Question: I'm currently building a desktop application that goes like this: Users create a project, and add questions/answers (each question has only one non-null answer). Each project can have an unlimited amount of questions/answers,and each question/answer can be linked to an unlimited amount of projects.
I created both tables of projects and questions, but I don't know how I should link both. I would have thought of add the project ID to each question, but then the questions could only have been linked to one project.

Example:
'''
Project name: Geography
Project name: History
Question: When did the WW1 end?
Answer: 1918
Linked to: Geography, History, ...
'''
The question can be included into both projects, and both projects could have more questions.
Thanks.
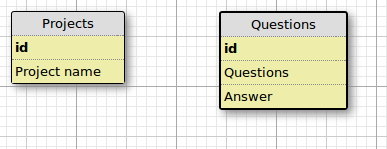
Answer: You should create a table to link projects and QAs:
'''
Create table Projects_QAs(ProjectID int not null,QuestionID int not null,
primary key(ProjectID,QuestionID)
)
'''
You may also create 'foreign keys' to link 'QuestionID' and 'ProjectID' to the 'ID's of the relevant tables.
Also, you may add an 'Index' on ('QuestionID','ProjectID') for faster queries.